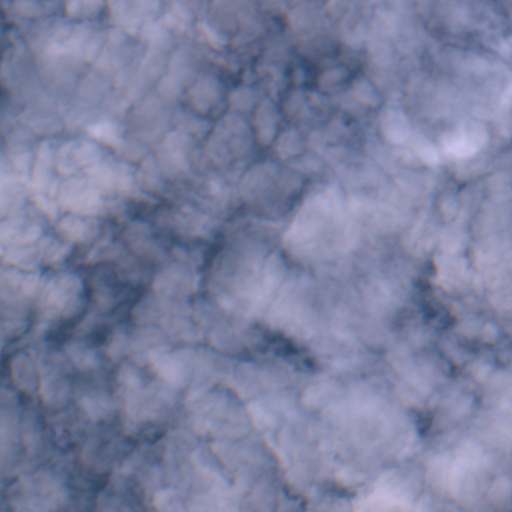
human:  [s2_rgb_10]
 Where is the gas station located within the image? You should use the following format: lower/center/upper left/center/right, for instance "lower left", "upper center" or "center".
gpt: The gas station is located in the upper left of the image.
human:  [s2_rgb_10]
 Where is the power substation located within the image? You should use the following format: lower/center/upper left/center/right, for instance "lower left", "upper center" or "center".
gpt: The power substation is located in the upper left of the image.
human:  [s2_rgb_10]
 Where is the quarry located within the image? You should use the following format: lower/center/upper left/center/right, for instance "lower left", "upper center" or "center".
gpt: There is no quarry in the image.